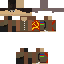
A male human skin with medium skin, wearing brown long hair dressed in a red suit and black pants, featuring a closed mouth.